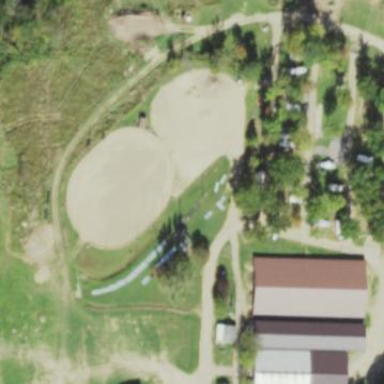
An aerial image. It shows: Equestrian pitch for leisure land use.